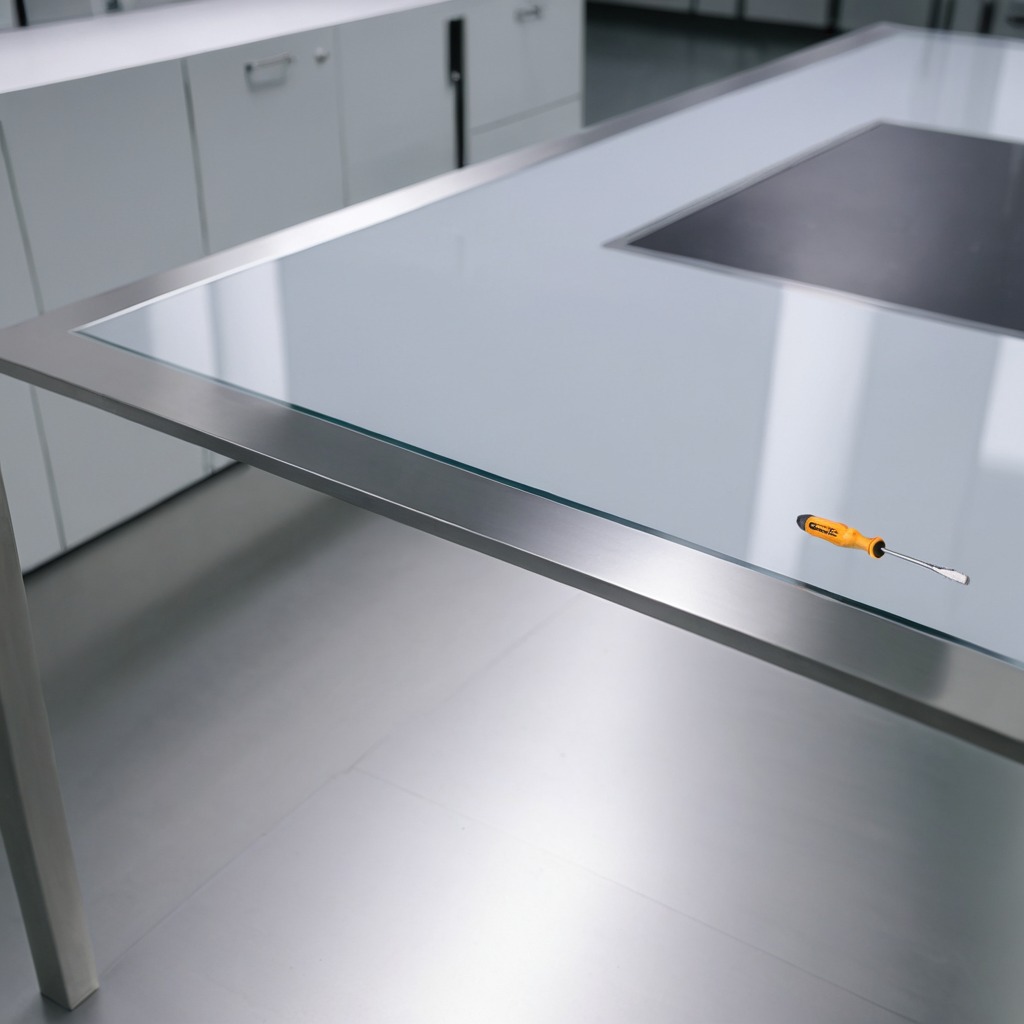
A screwdriver is lying on the stainless steel table in a high-end prototyping lab.